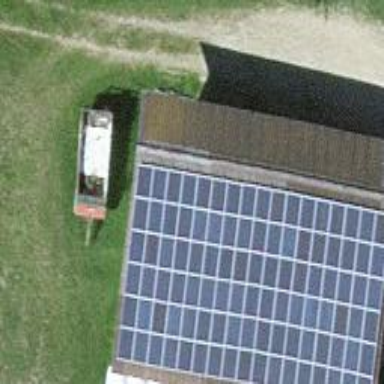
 consisting of solar photovoltaic panels."